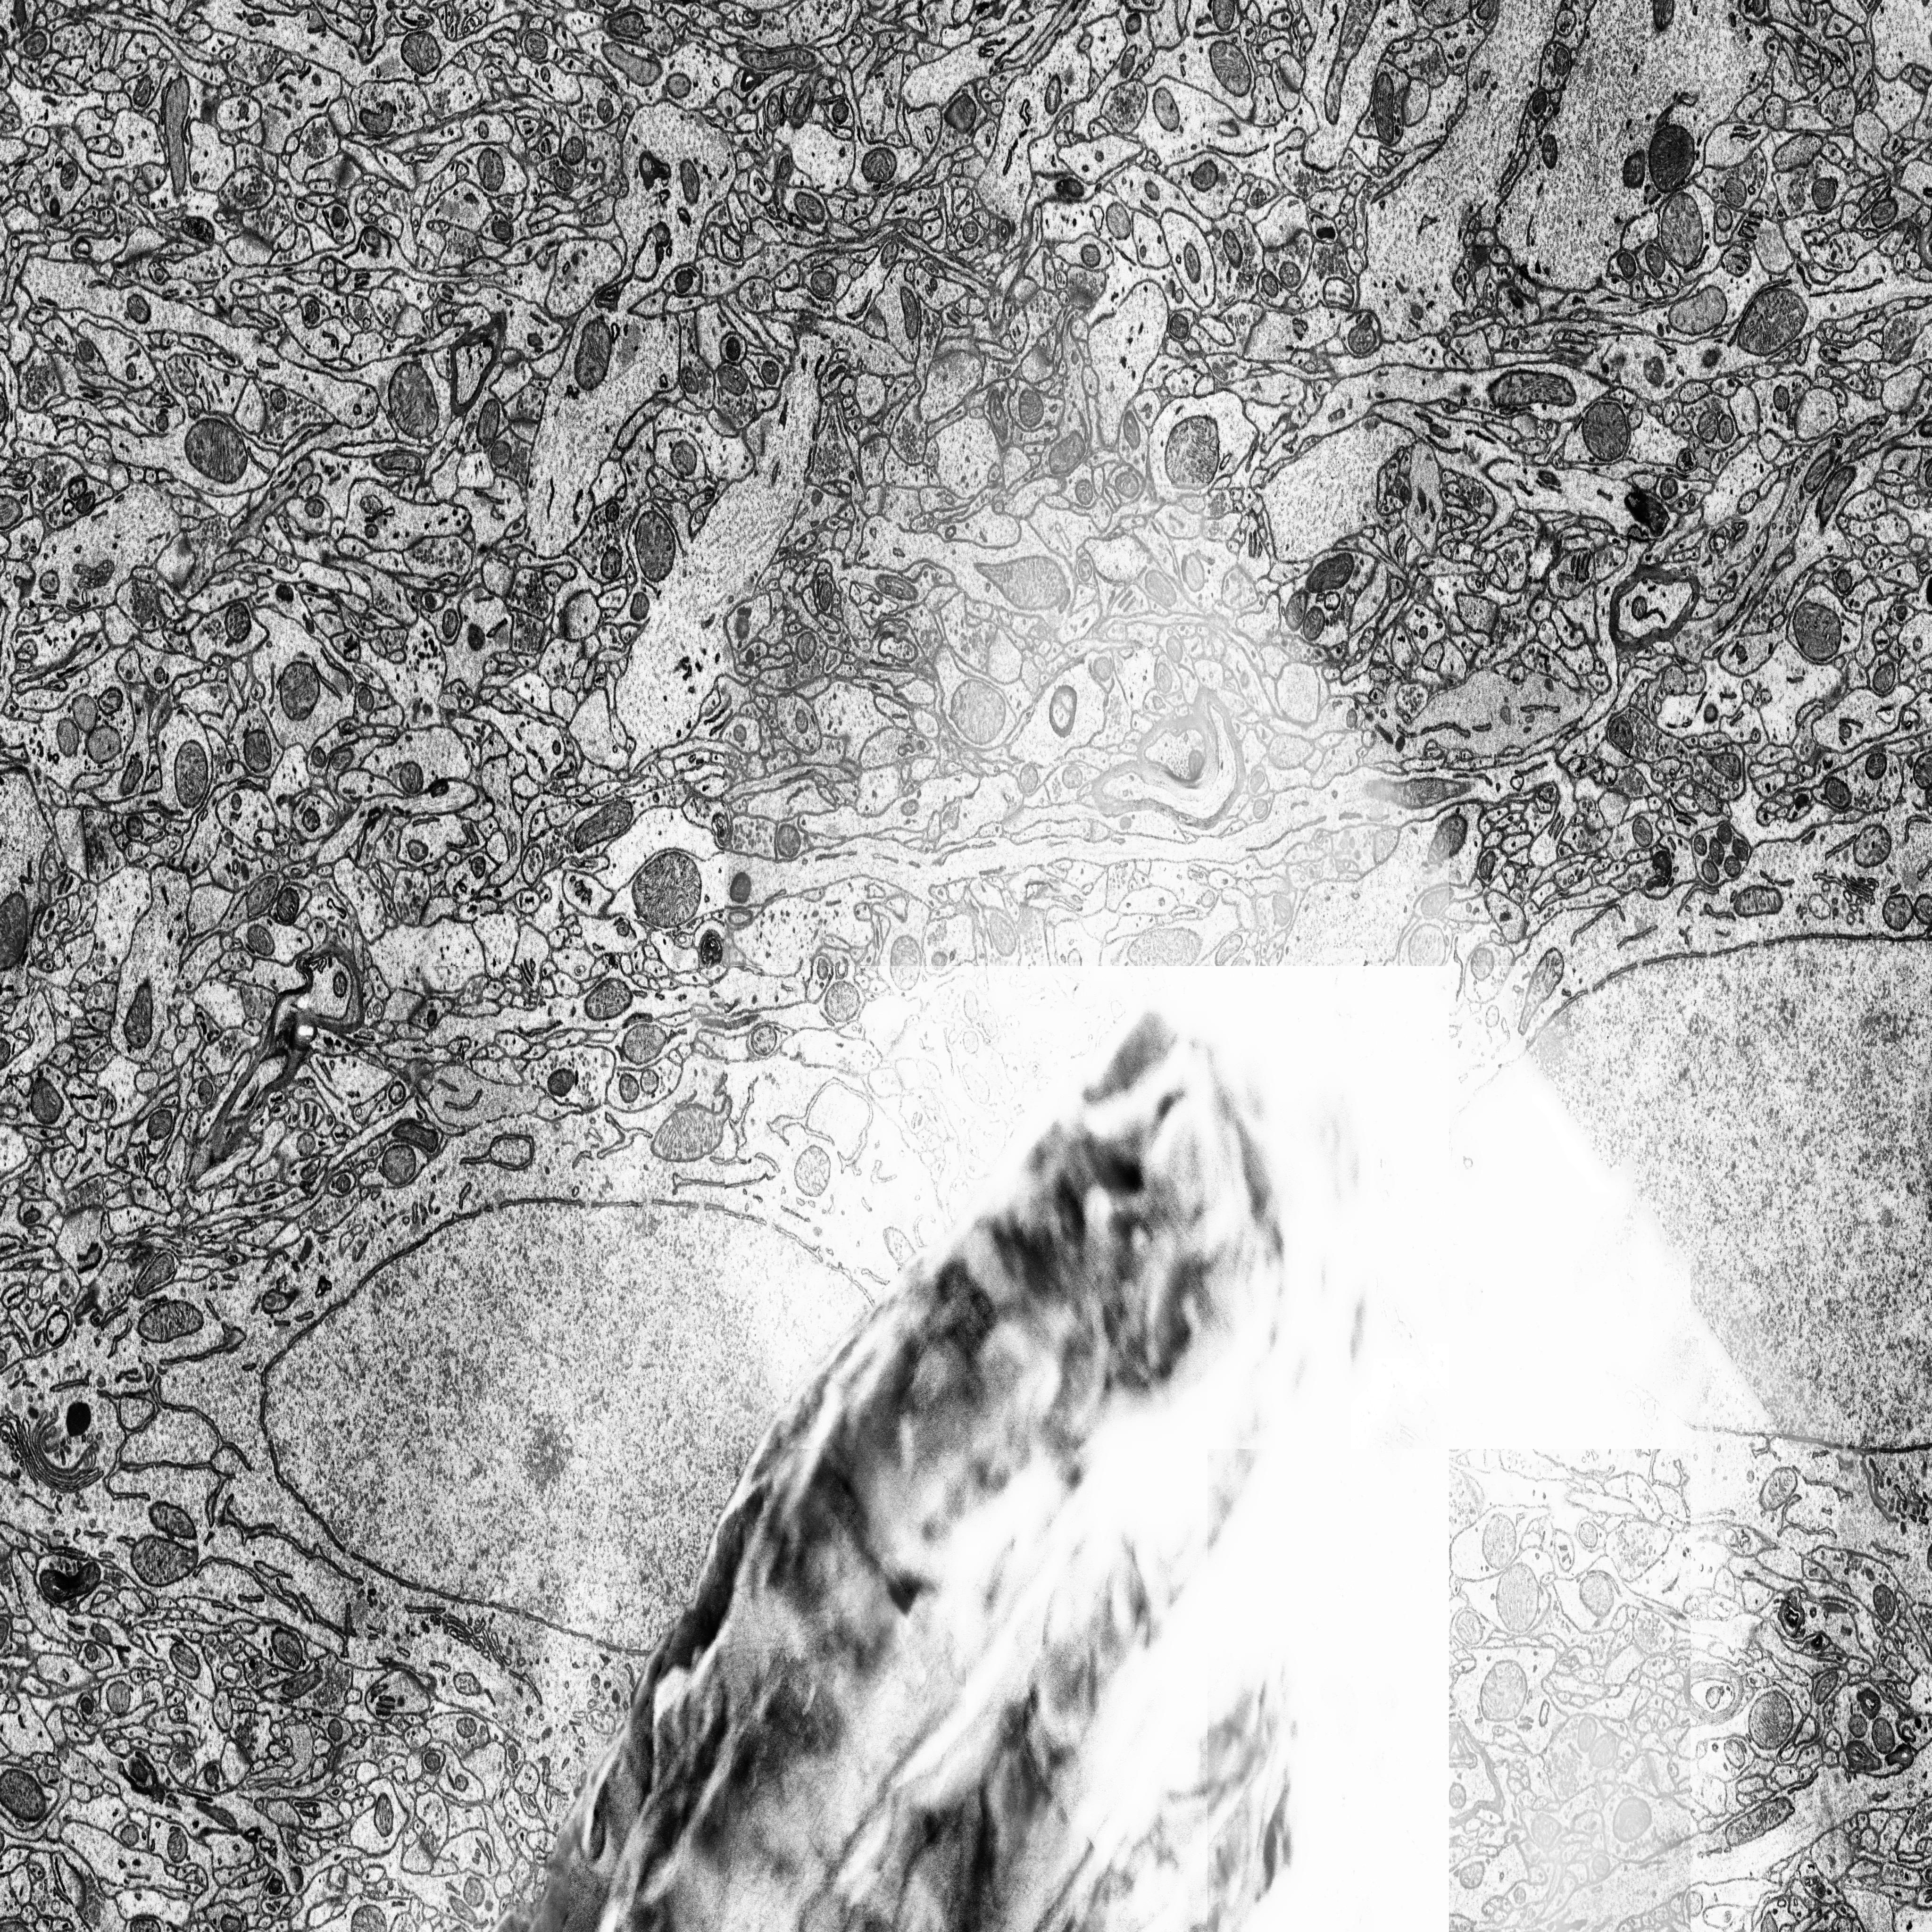
Electron microscopy slice of rat cortex tissue
Slice depth (z): 254
Mitochondria instances in slice: 390